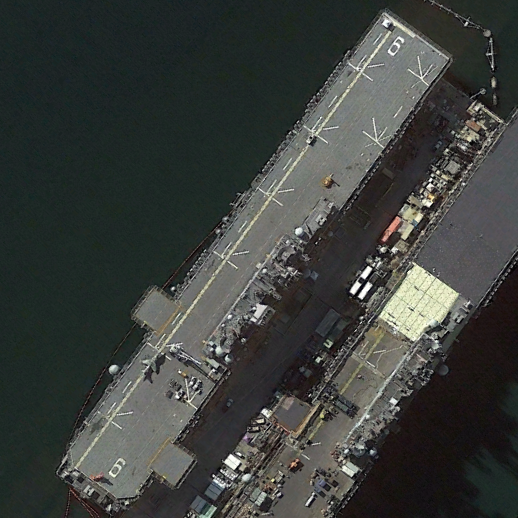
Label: assault